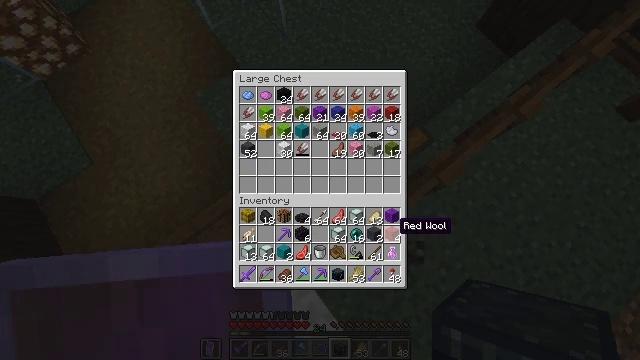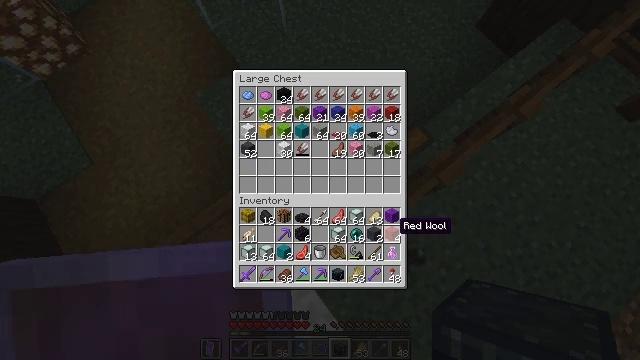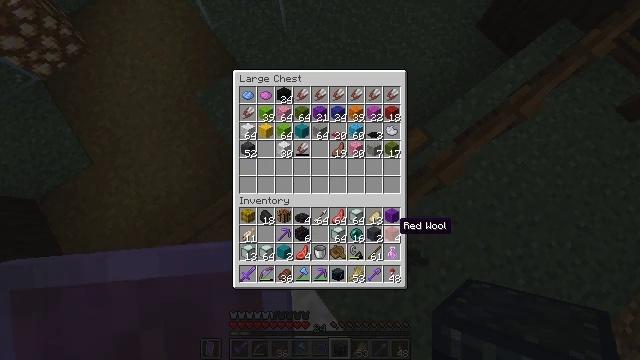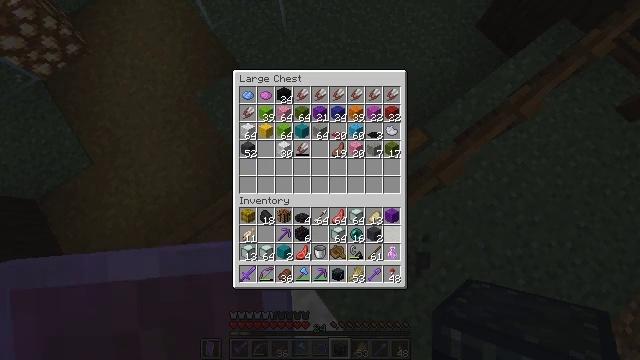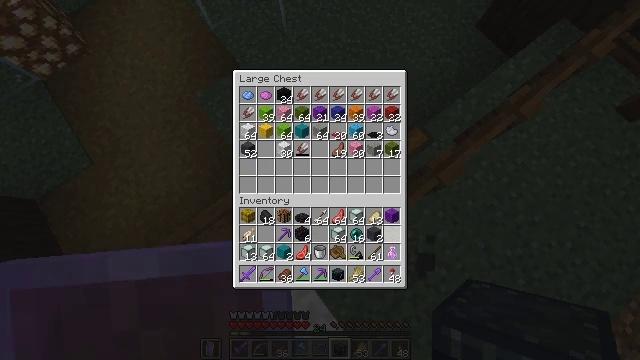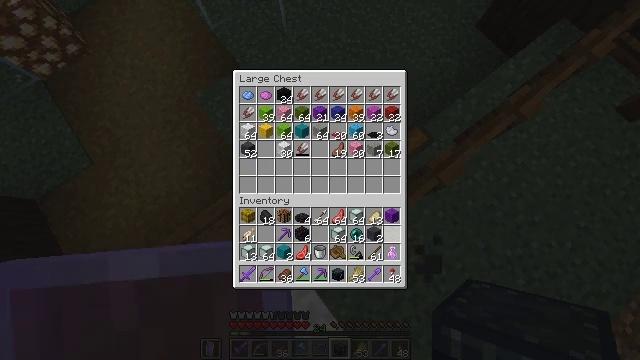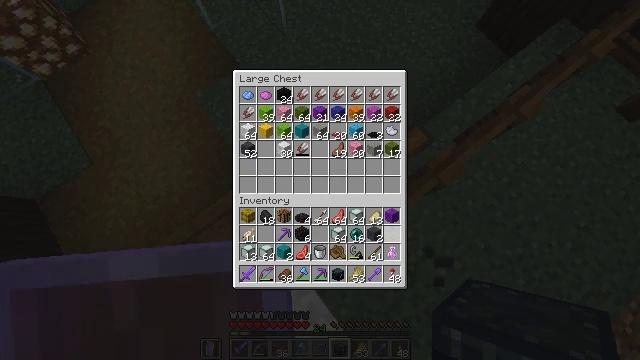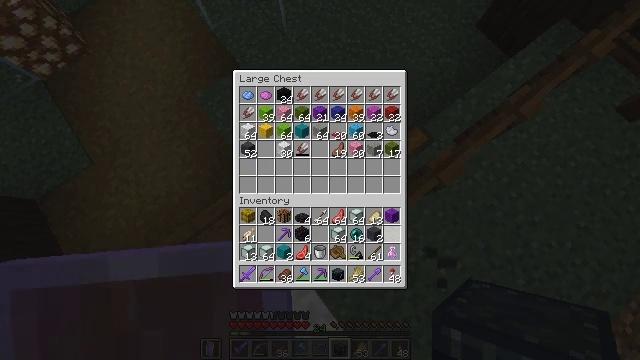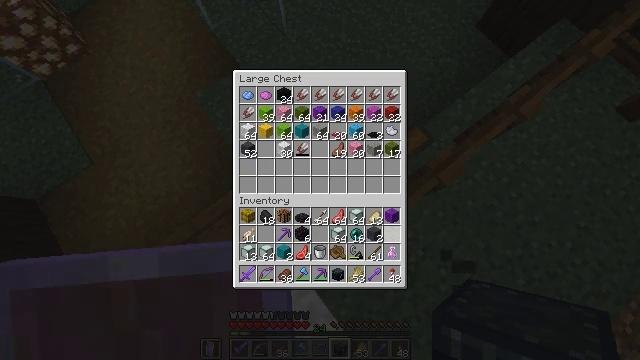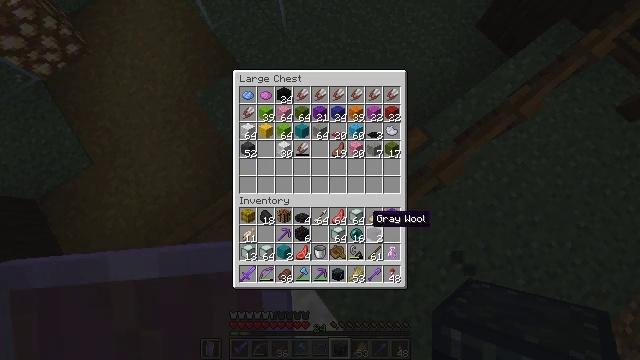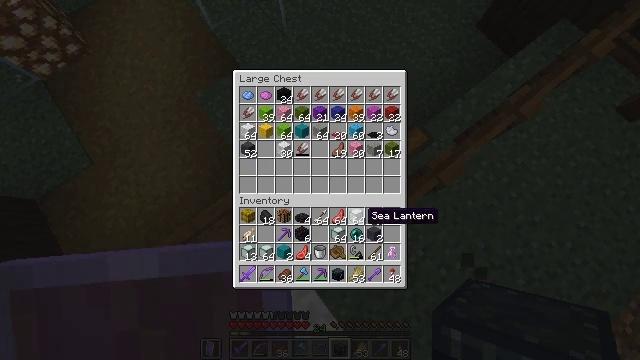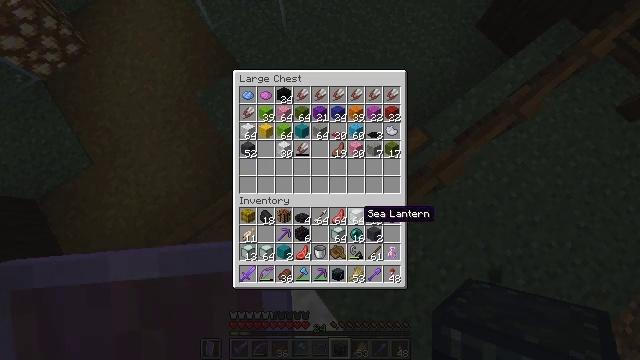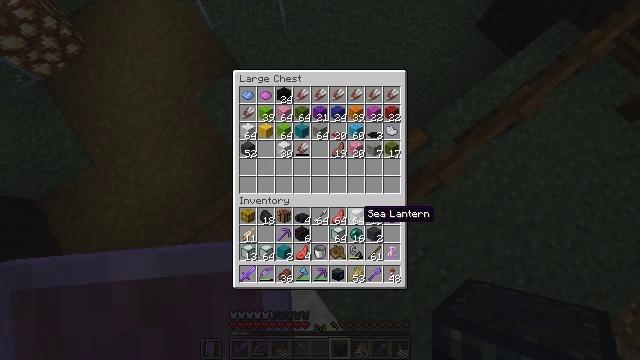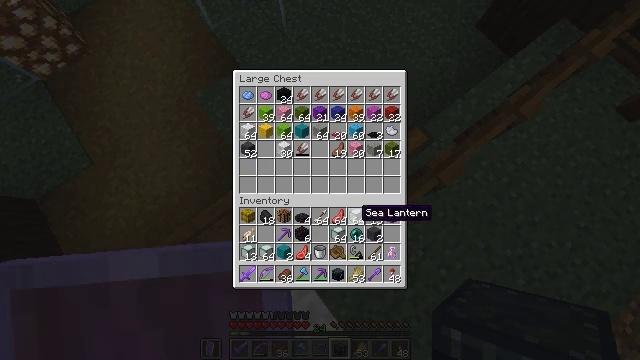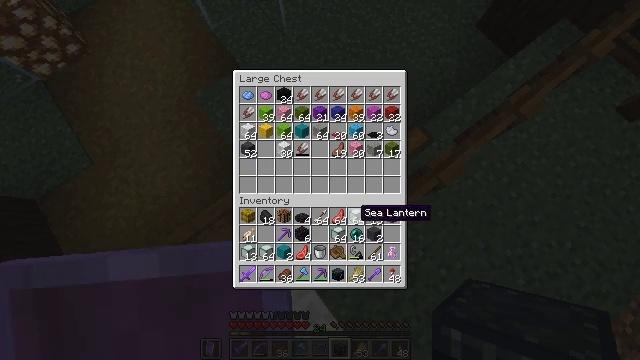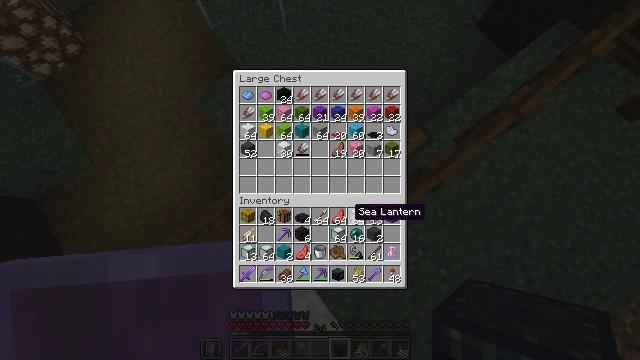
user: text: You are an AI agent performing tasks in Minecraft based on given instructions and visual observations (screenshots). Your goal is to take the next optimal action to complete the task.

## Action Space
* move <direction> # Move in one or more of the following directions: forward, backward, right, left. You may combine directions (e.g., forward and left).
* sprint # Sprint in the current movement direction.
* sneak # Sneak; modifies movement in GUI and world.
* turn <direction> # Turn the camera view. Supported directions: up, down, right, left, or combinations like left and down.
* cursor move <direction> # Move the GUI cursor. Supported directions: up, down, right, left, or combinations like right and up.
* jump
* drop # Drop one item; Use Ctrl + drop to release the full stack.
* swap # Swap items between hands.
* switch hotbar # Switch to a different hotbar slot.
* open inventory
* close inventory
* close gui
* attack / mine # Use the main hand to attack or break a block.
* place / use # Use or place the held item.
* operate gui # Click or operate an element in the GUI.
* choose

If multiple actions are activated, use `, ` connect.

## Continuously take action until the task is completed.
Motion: motion action
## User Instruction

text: Hunt animals.
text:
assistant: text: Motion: sneak
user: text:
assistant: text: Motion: sneak
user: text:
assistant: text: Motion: sneak, attack / mine
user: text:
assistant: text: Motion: sneak, attack / mine
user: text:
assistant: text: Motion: sneak, attack / mine
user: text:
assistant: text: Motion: sneak
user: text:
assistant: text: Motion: sneak
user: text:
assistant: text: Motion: sneak
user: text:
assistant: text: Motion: sneak, turn left and up
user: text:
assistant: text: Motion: sneak
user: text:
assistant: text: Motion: sneak
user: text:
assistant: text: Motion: sneak
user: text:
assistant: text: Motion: sneak
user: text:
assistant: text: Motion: sneak
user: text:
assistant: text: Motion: sneak
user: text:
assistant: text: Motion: sneak
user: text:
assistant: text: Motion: sneak
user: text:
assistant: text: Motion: sneak
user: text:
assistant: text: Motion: sneak
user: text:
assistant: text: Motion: sneak
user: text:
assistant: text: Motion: sneak, attack / mine
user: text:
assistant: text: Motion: sneak, attack / mine
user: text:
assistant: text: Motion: sneak
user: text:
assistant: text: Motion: sneak, turn left
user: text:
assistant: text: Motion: sneak, turn left and down
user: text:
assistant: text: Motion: sneak, turn down
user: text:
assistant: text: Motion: sneak
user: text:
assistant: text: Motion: sneak
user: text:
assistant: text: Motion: sneak
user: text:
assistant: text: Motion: sneak